Aerial crown-view tile of a tropical tree (Barro Colorado Island, Panama), acquired 20250915:
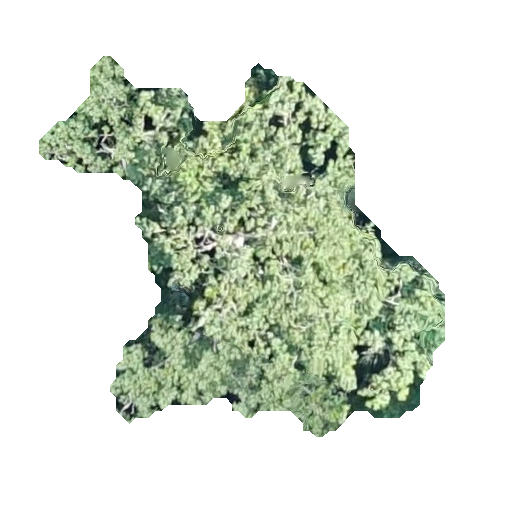
Species: Ceiba pentandra
GBIF accepted scientific name: Ceiba pentandra
Crown area: 127.434 m²